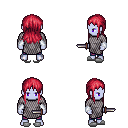
a pixel art fantasy rpg character, male body template, dark elf, purple skin, chain mail, magenta pants, ruby red unkempt hairstyle, white cloth bracers, white slippers, dagger, four views (front, back, left, right), 2x2 character sprite sheet, small pixel art, hard edges, no anti-aliasing